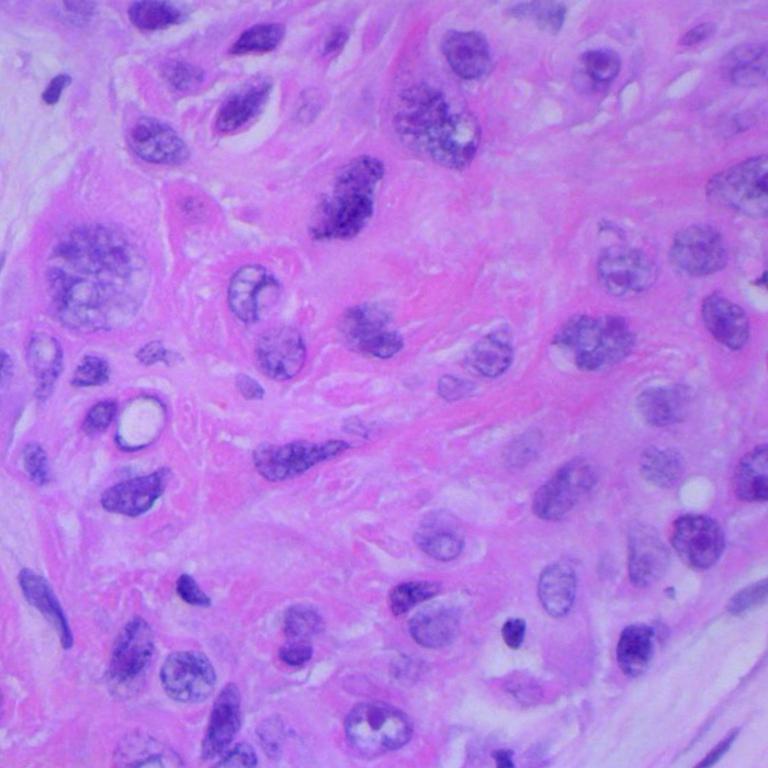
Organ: lung
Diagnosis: squamous carcinomas